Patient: sex F, age 59
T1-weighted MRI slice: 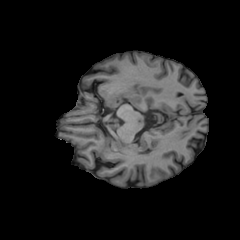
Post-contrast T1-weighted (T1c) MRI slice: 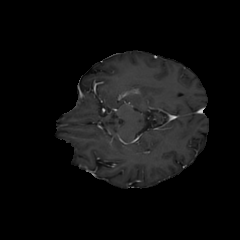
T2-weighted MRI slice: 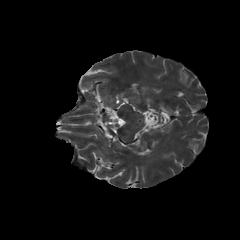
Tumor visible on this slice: no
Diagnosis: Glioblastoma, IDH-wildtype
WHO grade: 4